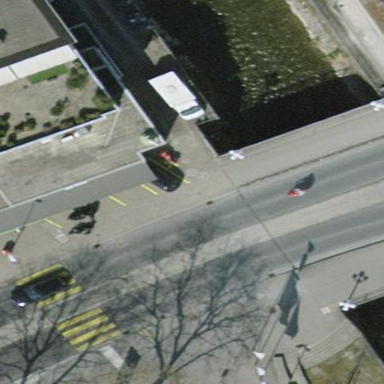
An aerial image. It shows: Parking available on the street side.